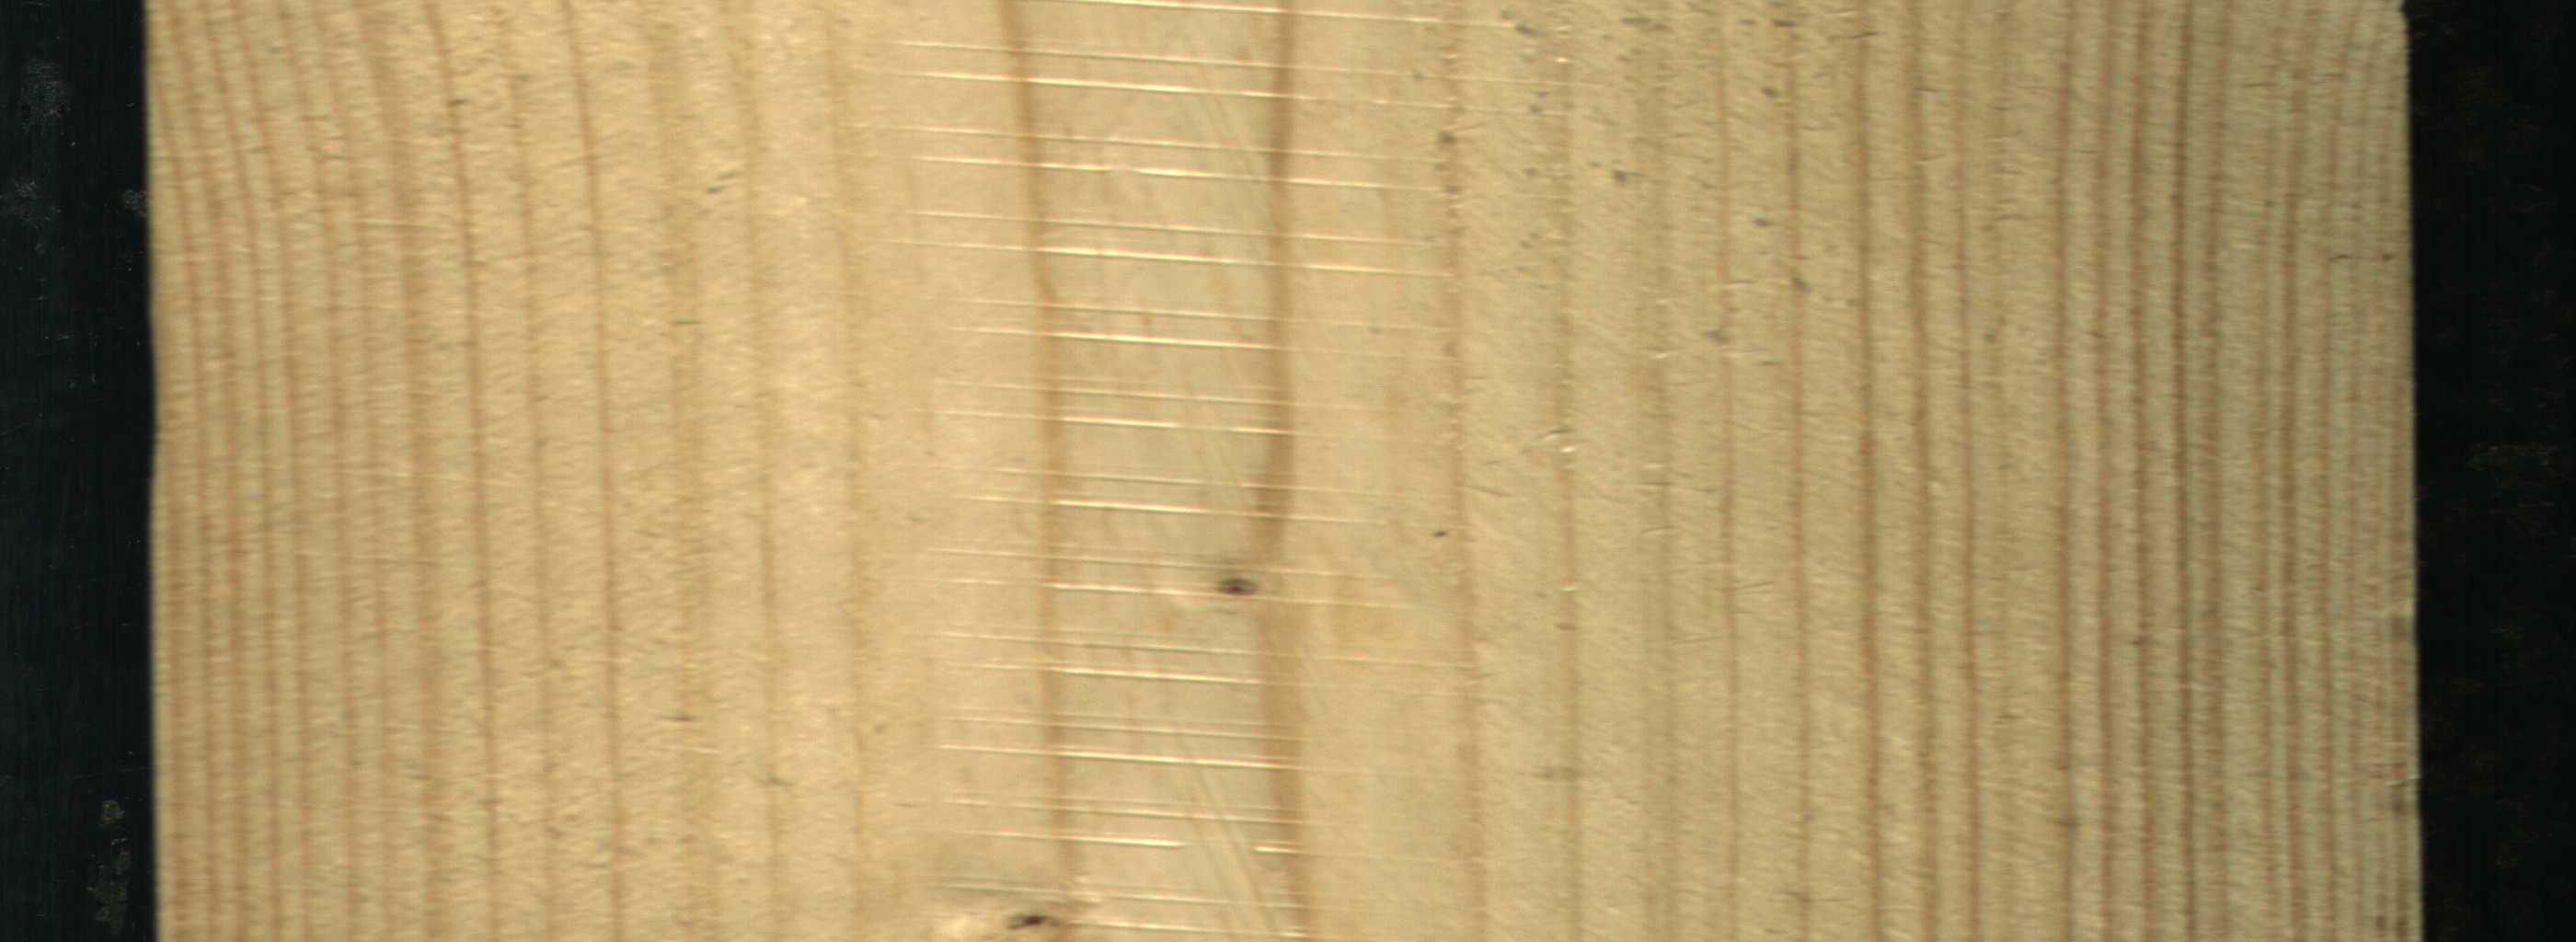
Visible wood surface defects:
Live_Knot
Live_Knot